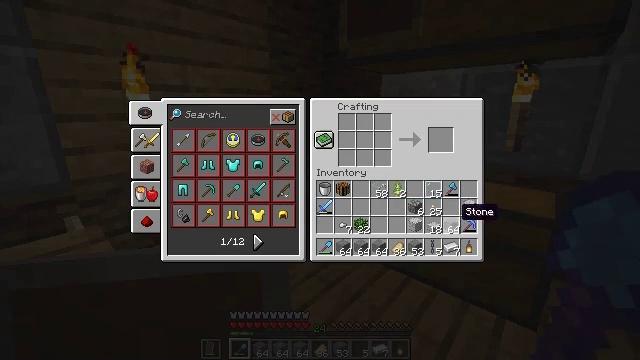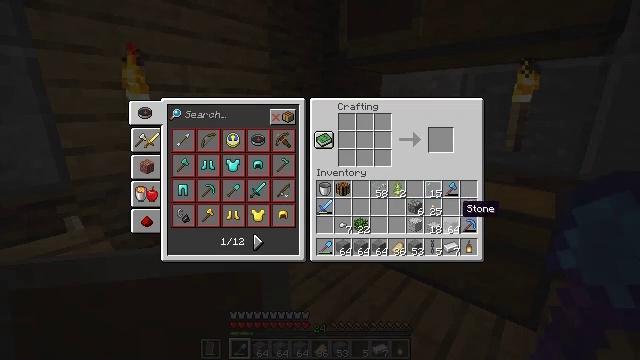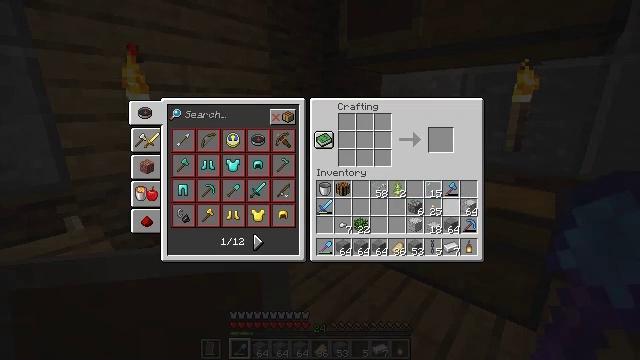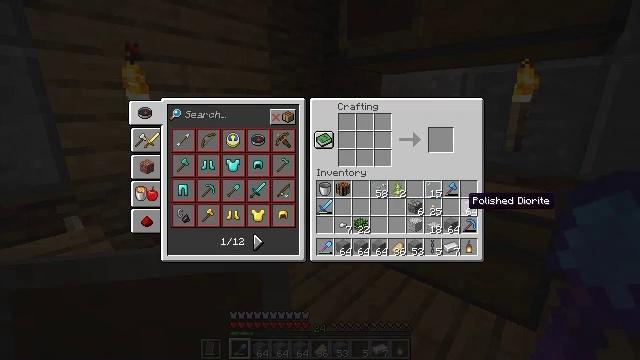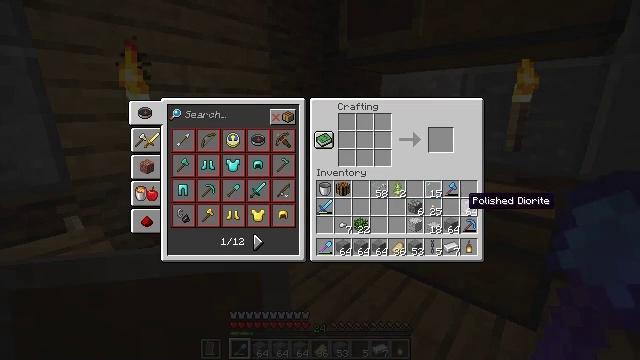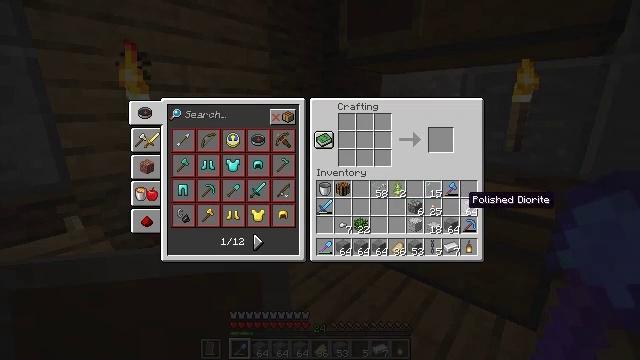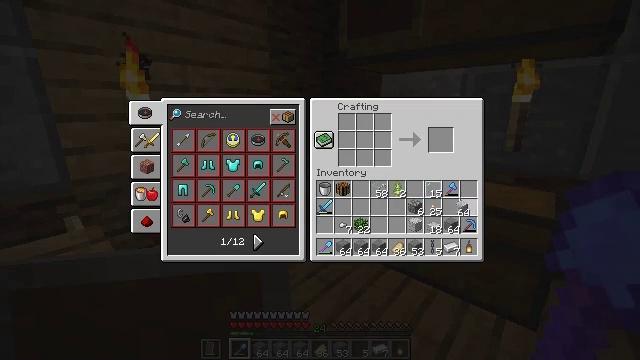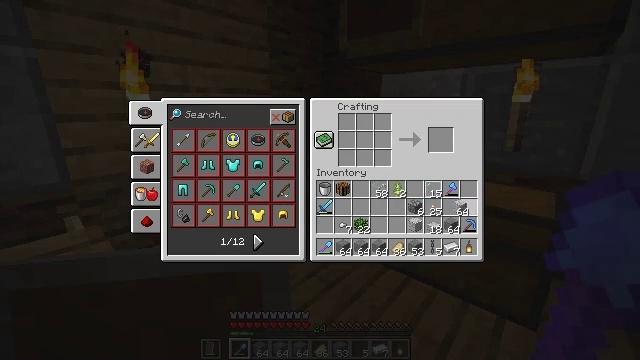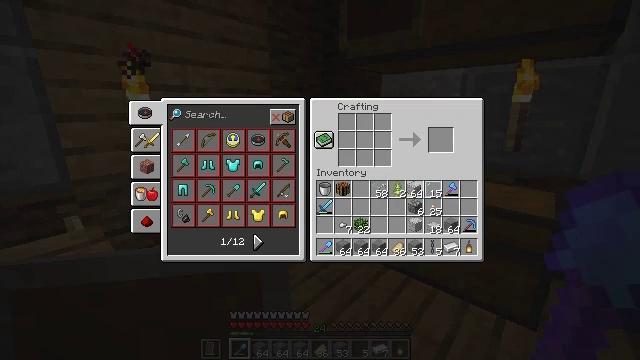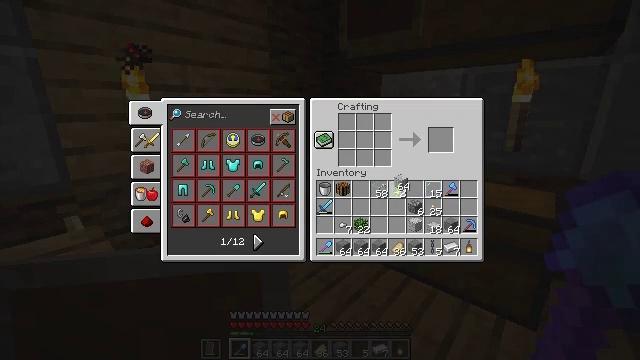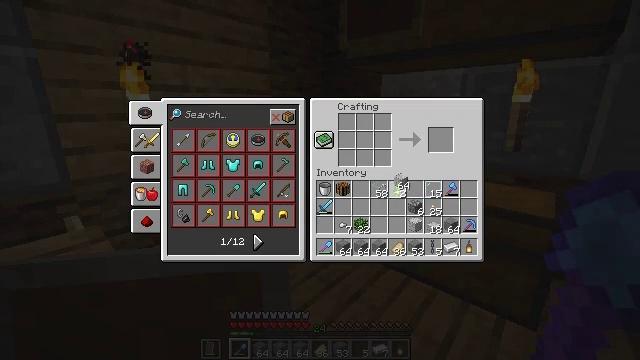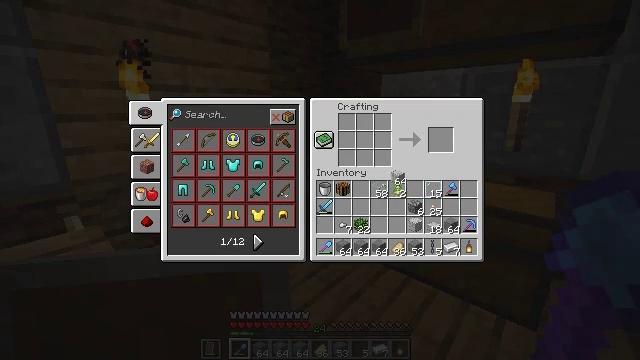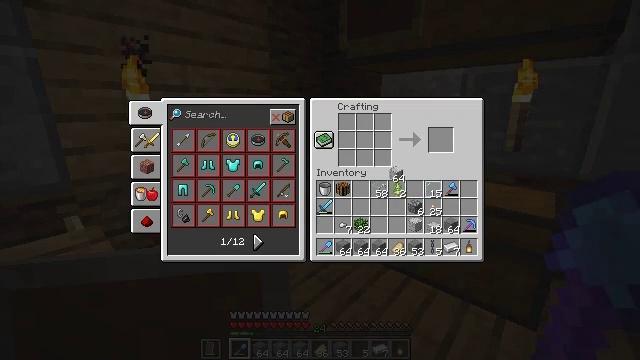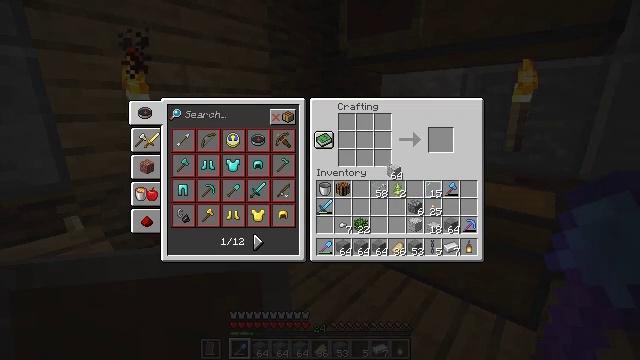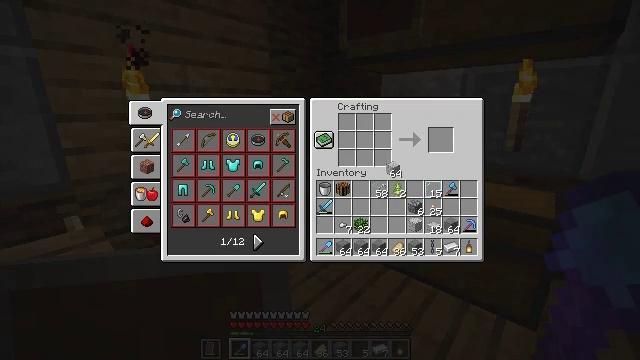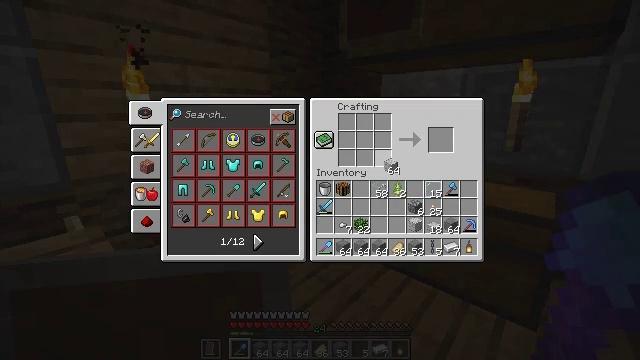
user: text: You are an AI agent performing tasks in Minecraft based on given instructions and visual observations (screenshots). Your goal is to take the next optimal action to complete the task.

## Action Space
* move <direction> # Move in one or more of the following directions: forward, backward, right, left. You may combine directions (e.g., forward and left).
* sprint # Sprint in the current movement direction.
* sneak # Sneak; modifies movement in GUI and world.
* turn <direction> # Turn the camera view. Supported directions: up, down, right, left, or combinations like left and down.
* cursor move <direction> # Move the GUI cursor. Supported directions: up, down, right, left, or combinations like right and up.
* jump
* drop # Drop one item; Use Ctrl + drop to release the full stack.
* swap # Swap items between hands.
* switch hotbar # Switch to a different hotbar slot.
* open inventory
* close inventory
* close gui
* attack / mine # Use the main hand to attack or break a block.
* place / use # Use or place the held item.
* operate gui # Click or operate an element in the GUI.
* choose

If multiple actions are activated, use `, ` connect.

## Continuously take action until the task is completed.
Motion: motion action
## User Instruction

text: Use polished diorite to get a polished diorite slab.
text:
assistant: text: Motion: no_op
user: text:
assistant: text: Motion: no_op
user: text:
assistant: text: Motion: no_op
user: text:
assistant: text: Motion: no_op
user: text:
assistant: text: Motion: no_op
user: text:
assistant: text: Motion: operate gui
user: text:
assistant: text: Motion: operate gui
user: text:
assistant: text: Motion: cursor move left and up
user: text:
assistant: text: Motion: cursor move left and up
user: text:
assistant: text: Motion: no_op
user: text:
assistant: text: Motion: no_op
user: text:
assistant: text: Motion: no_op
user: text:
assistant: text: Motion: no_op
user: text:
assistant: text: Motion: no_op
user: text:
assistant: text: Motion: no_op
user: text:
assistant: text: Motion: no_op
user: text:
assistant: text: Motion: no_op
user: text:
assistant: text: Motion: operate gui
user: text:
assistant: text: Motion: operate gui
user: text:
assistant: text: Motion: cursor move left, operate gui
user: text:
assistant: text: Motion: operate gui
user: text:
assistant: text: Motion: cursor move left, operate gui
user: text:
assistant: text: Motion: cursor move left, operate gui
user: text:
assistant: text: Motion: operate gui
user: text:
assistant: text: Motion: operate gui
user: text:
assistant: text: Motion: operate gui
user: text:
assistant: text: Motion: operate gui
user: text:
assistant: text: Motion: operate gui
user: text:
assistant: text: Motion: cursor move right
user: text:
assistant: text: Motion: cursor move right and up